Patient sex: F
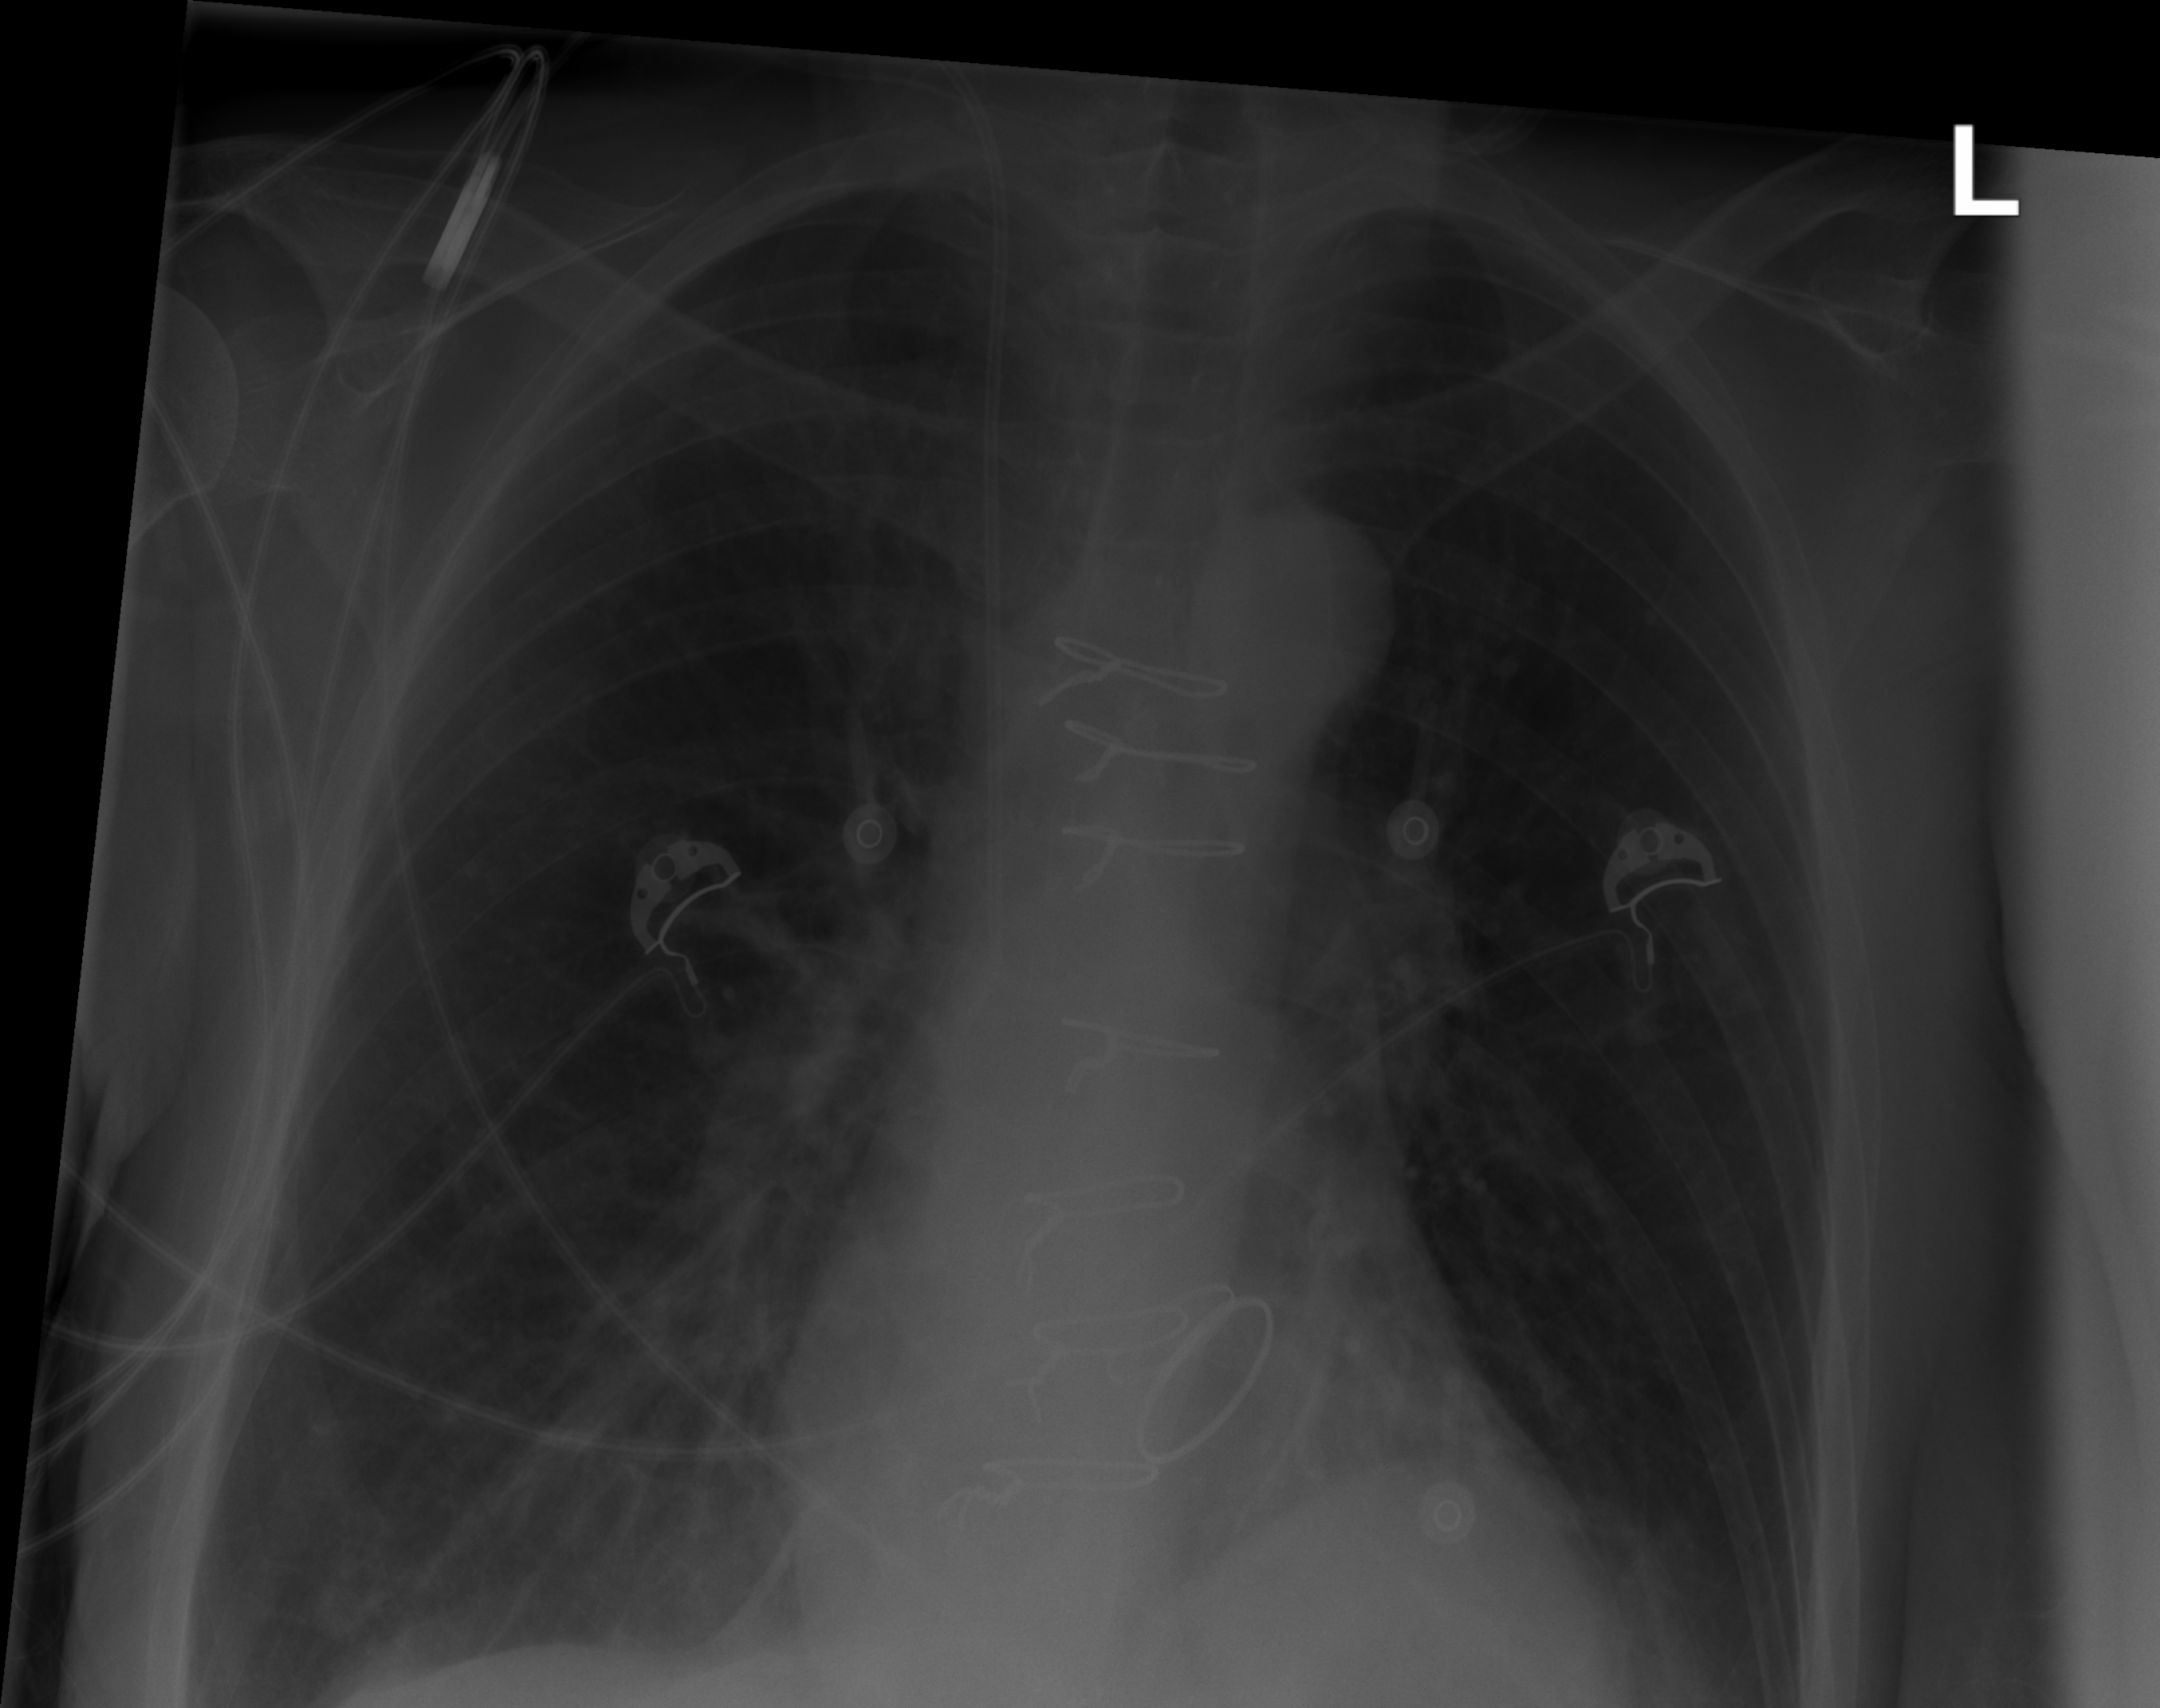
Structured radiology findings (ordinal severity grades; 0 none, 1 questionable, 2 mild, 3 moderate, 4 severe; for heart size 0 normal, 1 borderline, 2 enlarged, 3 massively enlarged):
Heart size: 0
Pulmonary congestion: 0
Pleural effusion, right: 1
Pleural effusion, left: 1
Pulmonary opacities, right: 1
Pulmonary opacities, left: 0
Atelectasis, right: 2
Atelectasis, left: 2